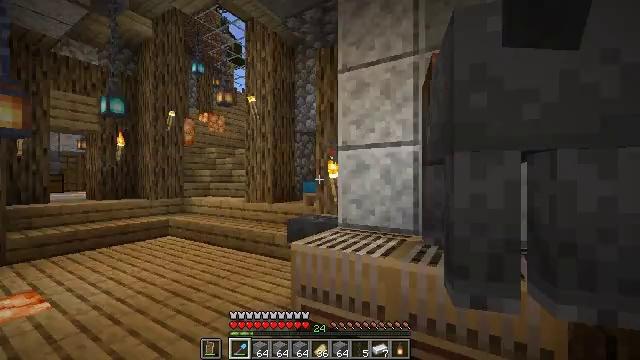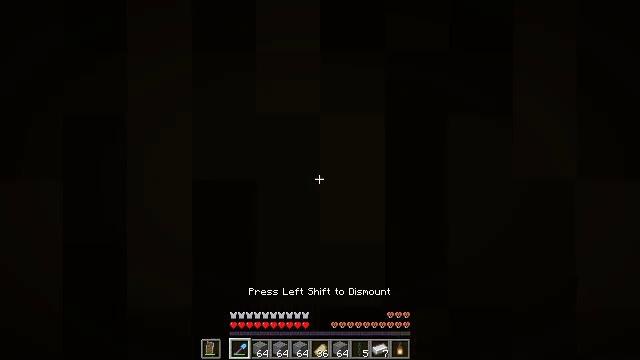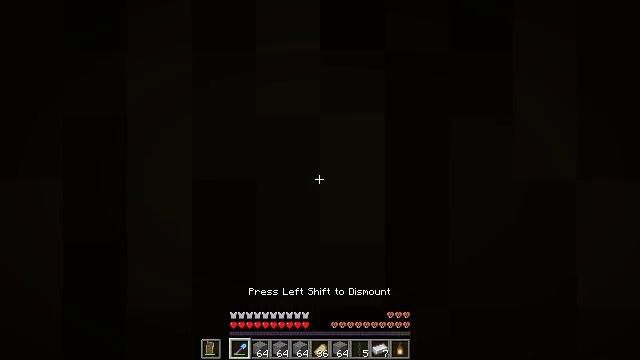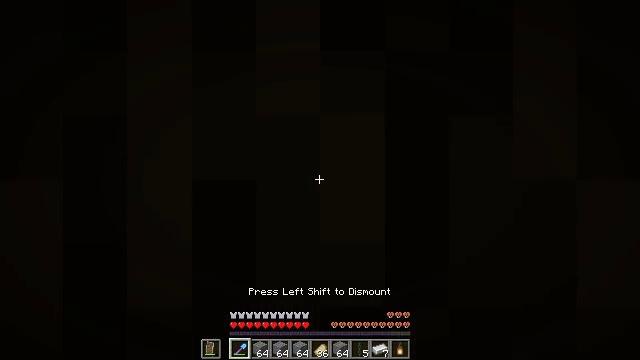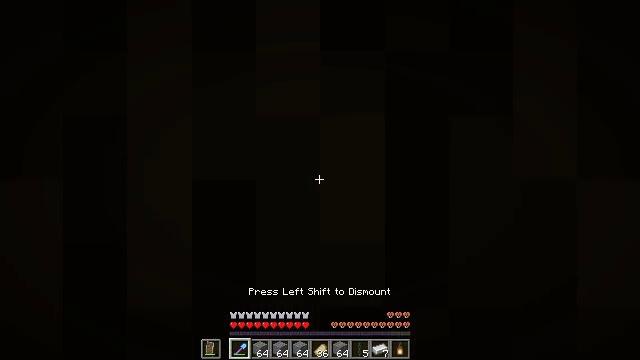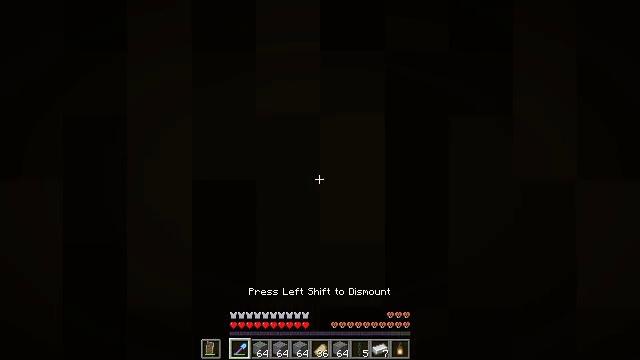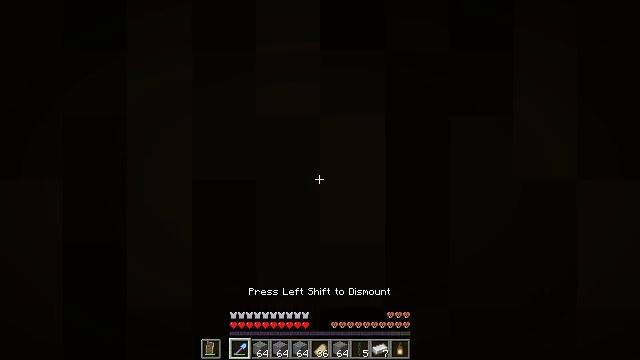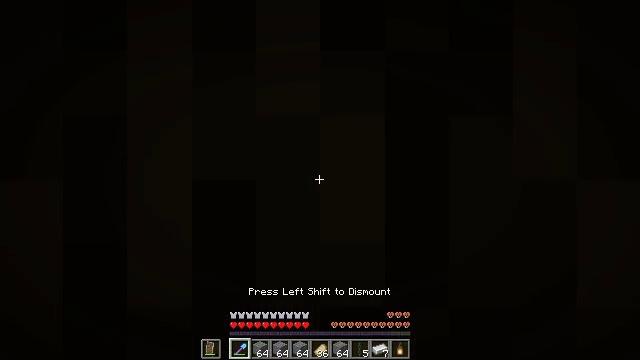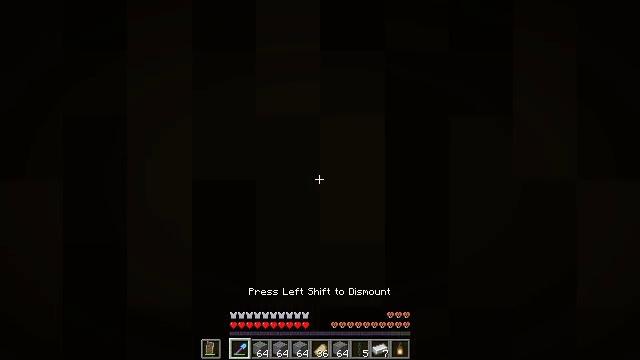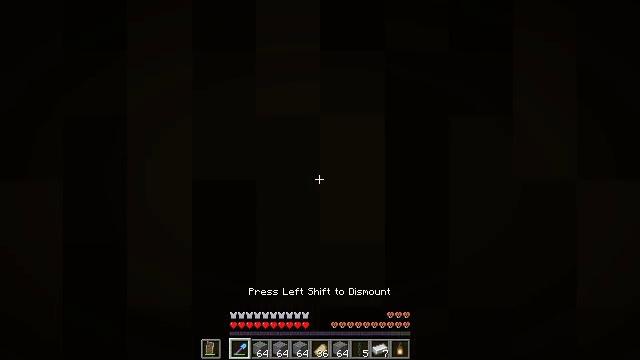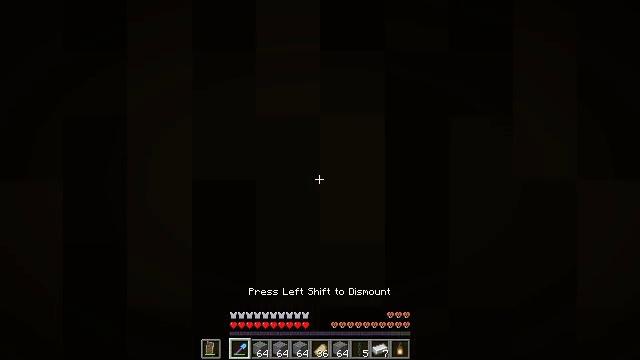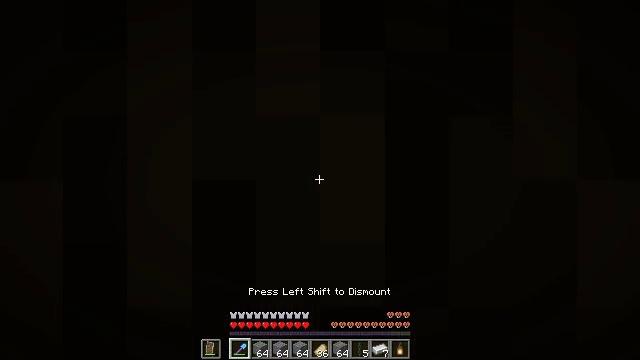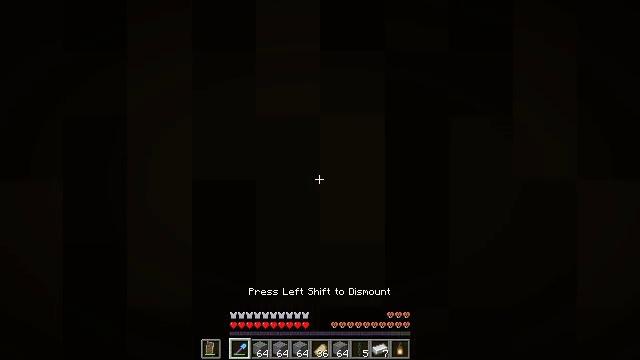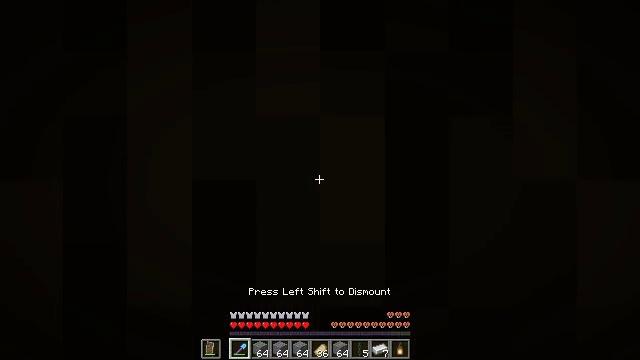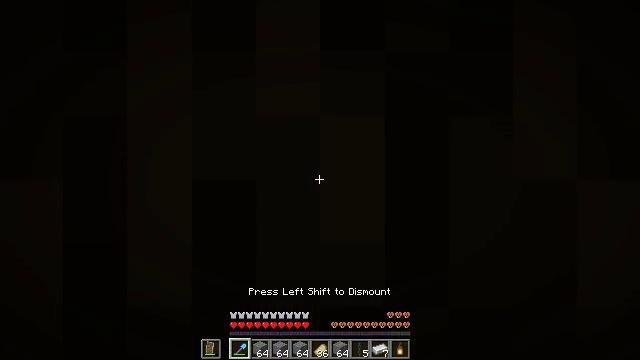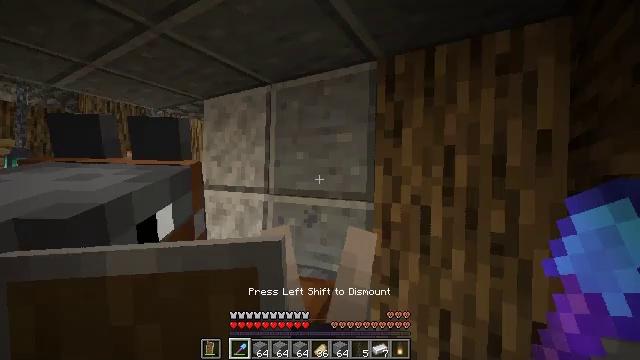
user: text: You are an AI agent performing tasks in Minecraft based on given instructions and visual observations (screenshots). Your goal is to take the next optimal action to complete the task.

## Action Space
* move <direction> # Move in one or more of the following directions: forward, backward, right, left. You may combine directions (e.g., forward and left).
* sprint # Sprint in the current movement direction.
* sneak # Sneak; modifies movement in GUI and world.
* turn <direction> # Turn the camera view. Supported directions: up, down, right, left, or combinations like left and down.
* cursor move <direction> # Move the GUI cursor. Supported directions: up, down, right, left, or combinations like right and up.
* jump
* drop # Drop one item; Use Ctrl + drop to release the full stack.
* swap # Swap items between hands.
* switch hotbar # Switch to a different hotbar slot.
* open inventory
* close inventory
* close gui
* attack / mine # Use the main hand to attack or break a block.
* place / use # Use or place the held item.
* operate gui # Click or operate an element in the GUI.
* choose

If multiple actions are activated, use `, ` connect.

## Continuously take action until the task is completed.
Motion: motion action
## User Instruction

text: Use polished diorite to get a polished diorite slab.
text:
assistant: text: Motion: no_op
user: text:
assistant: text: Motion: no_op
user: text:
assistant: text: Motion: no_op
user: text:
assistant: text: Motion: no_op
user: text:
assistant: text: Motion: no_op
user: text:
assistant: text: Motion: no_op
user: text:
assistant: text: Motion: no_op
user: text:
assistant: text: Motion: no_op
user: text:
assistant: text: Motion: no_op
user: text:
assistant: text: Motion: no_op
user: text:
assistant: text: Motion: no_op
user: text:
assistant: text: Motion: move forward
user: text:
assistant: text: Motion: move forward and move left
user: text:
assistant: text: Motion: move forward and move left
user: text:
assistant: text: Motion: move forward and move left
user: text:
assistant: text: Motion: move forward and move left
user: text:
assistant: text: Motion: move forward and move left
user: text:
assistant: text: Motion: move forward and move left
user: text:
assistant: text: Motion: move forward and move left
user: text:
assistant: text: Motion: move forward and move left
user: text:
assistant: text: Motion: move forward and move left
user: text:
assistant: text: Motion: move forward and move left
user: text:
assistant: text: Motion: move left
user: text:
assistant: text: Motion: move left
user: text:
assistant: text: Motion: move left
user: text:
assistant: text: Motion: move left
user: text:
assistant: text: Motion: move back and move left
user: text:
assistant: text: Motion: move back and move left
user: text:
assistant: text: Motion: move back and move left, turn right
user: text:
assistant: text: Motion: move back, turn right and down